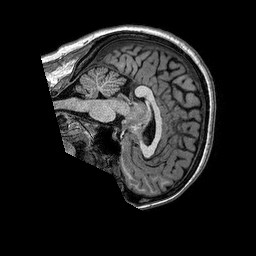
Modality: T1w
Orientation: sagittal
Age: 41
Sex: female
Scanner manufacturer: philips
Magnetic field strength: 1.5 T
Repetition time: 0.007491 s
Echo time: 0.003423 s